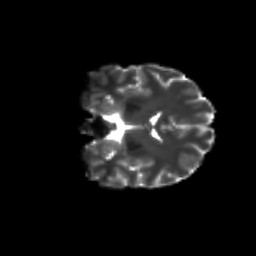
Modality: T2w
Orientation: coronal
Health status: ill
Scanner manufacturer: siemens
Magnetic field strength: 3 T
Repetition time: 13.7 s
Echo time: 0.098 s